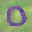
Label: 0